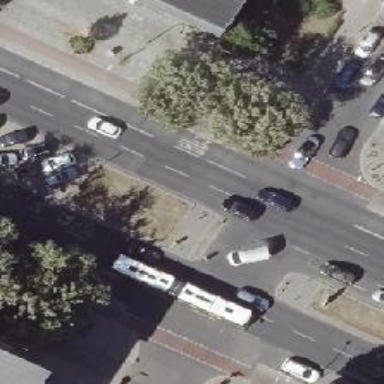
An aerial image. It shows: Unmarked road crossing.